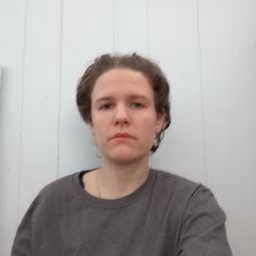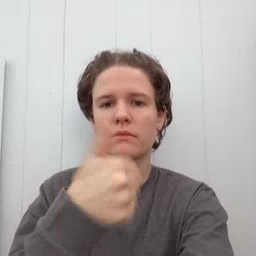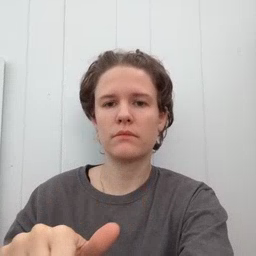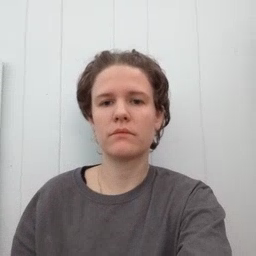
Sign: any